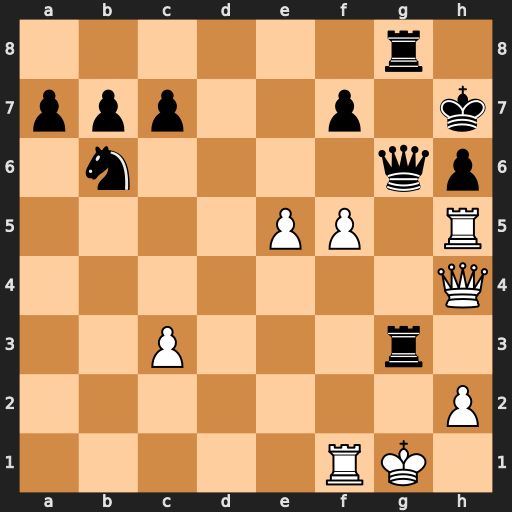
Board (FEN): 6r1/ppp2p1k/1n4qp/4PP1R/7Q/2P3r1/7P/5RK1
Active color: w
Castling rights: -
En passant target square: -
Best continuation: hxg3 Qxg3+ Qxg3 Rxg3+ Kf2